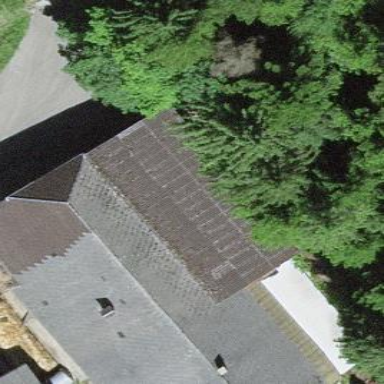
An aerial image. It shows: Farm building.